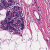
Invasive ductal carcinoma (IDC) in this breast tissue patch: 1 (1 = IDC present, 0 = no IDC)